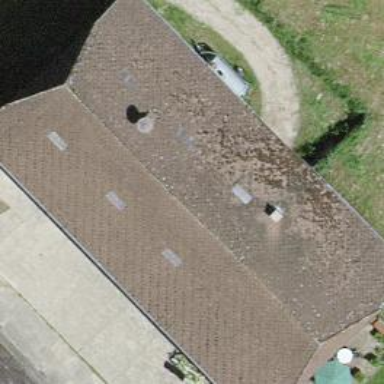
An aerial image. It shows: Shed building.